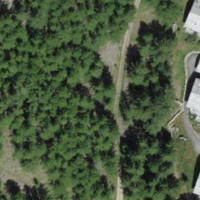
EUNIS habitat code: 43
Species observed at this site:
Scotopteryx chenopodiata